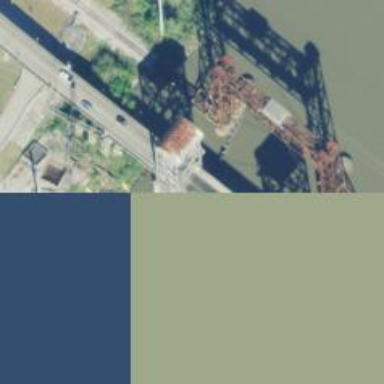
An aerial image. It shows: Lift bridge on trunk highway.